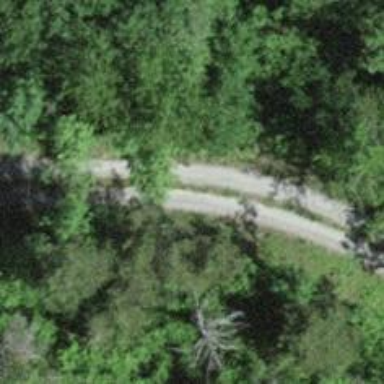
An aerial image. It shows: Track with grade1 tracktype.